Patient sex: F
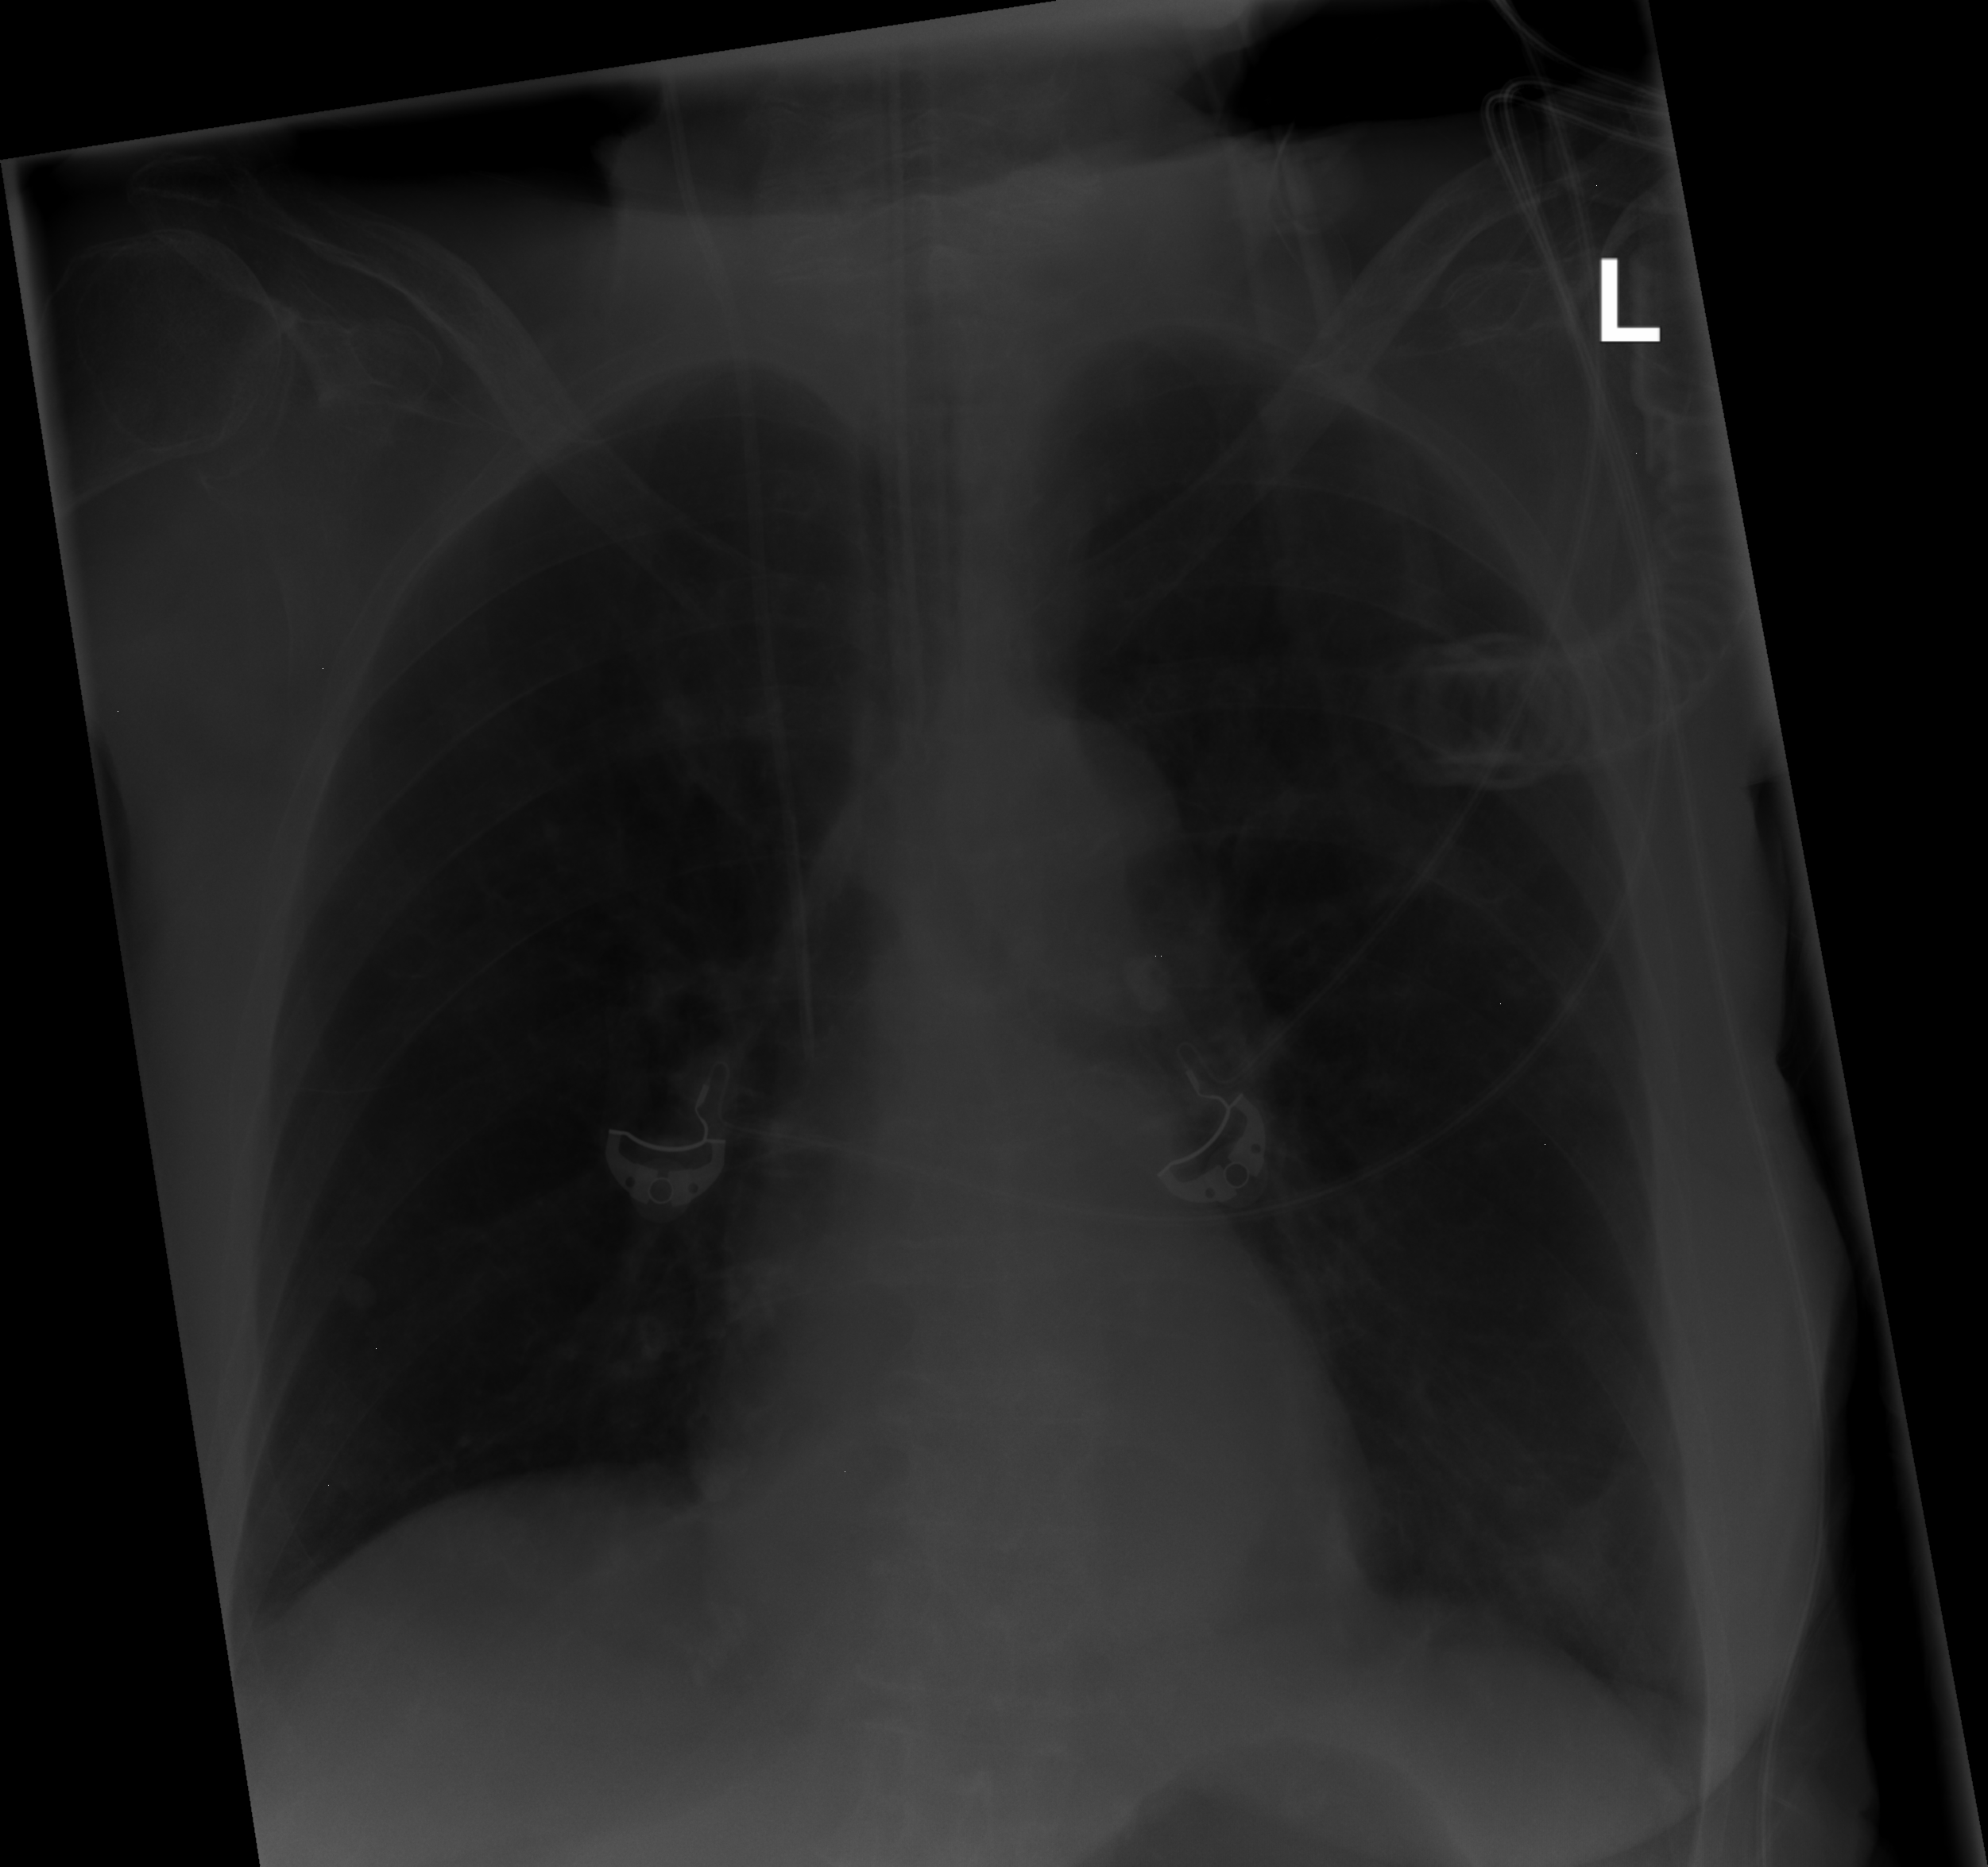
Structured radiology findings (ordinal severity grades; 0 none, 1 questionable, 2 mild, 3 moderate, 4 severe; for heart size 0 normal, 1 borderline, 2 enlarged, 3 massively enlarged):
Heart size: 0
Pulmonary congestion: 0
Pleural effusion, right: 0
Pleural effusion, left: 0
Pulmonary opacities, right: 0
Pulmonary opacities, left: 0
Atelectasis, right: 0
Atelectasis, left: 2